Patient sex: M
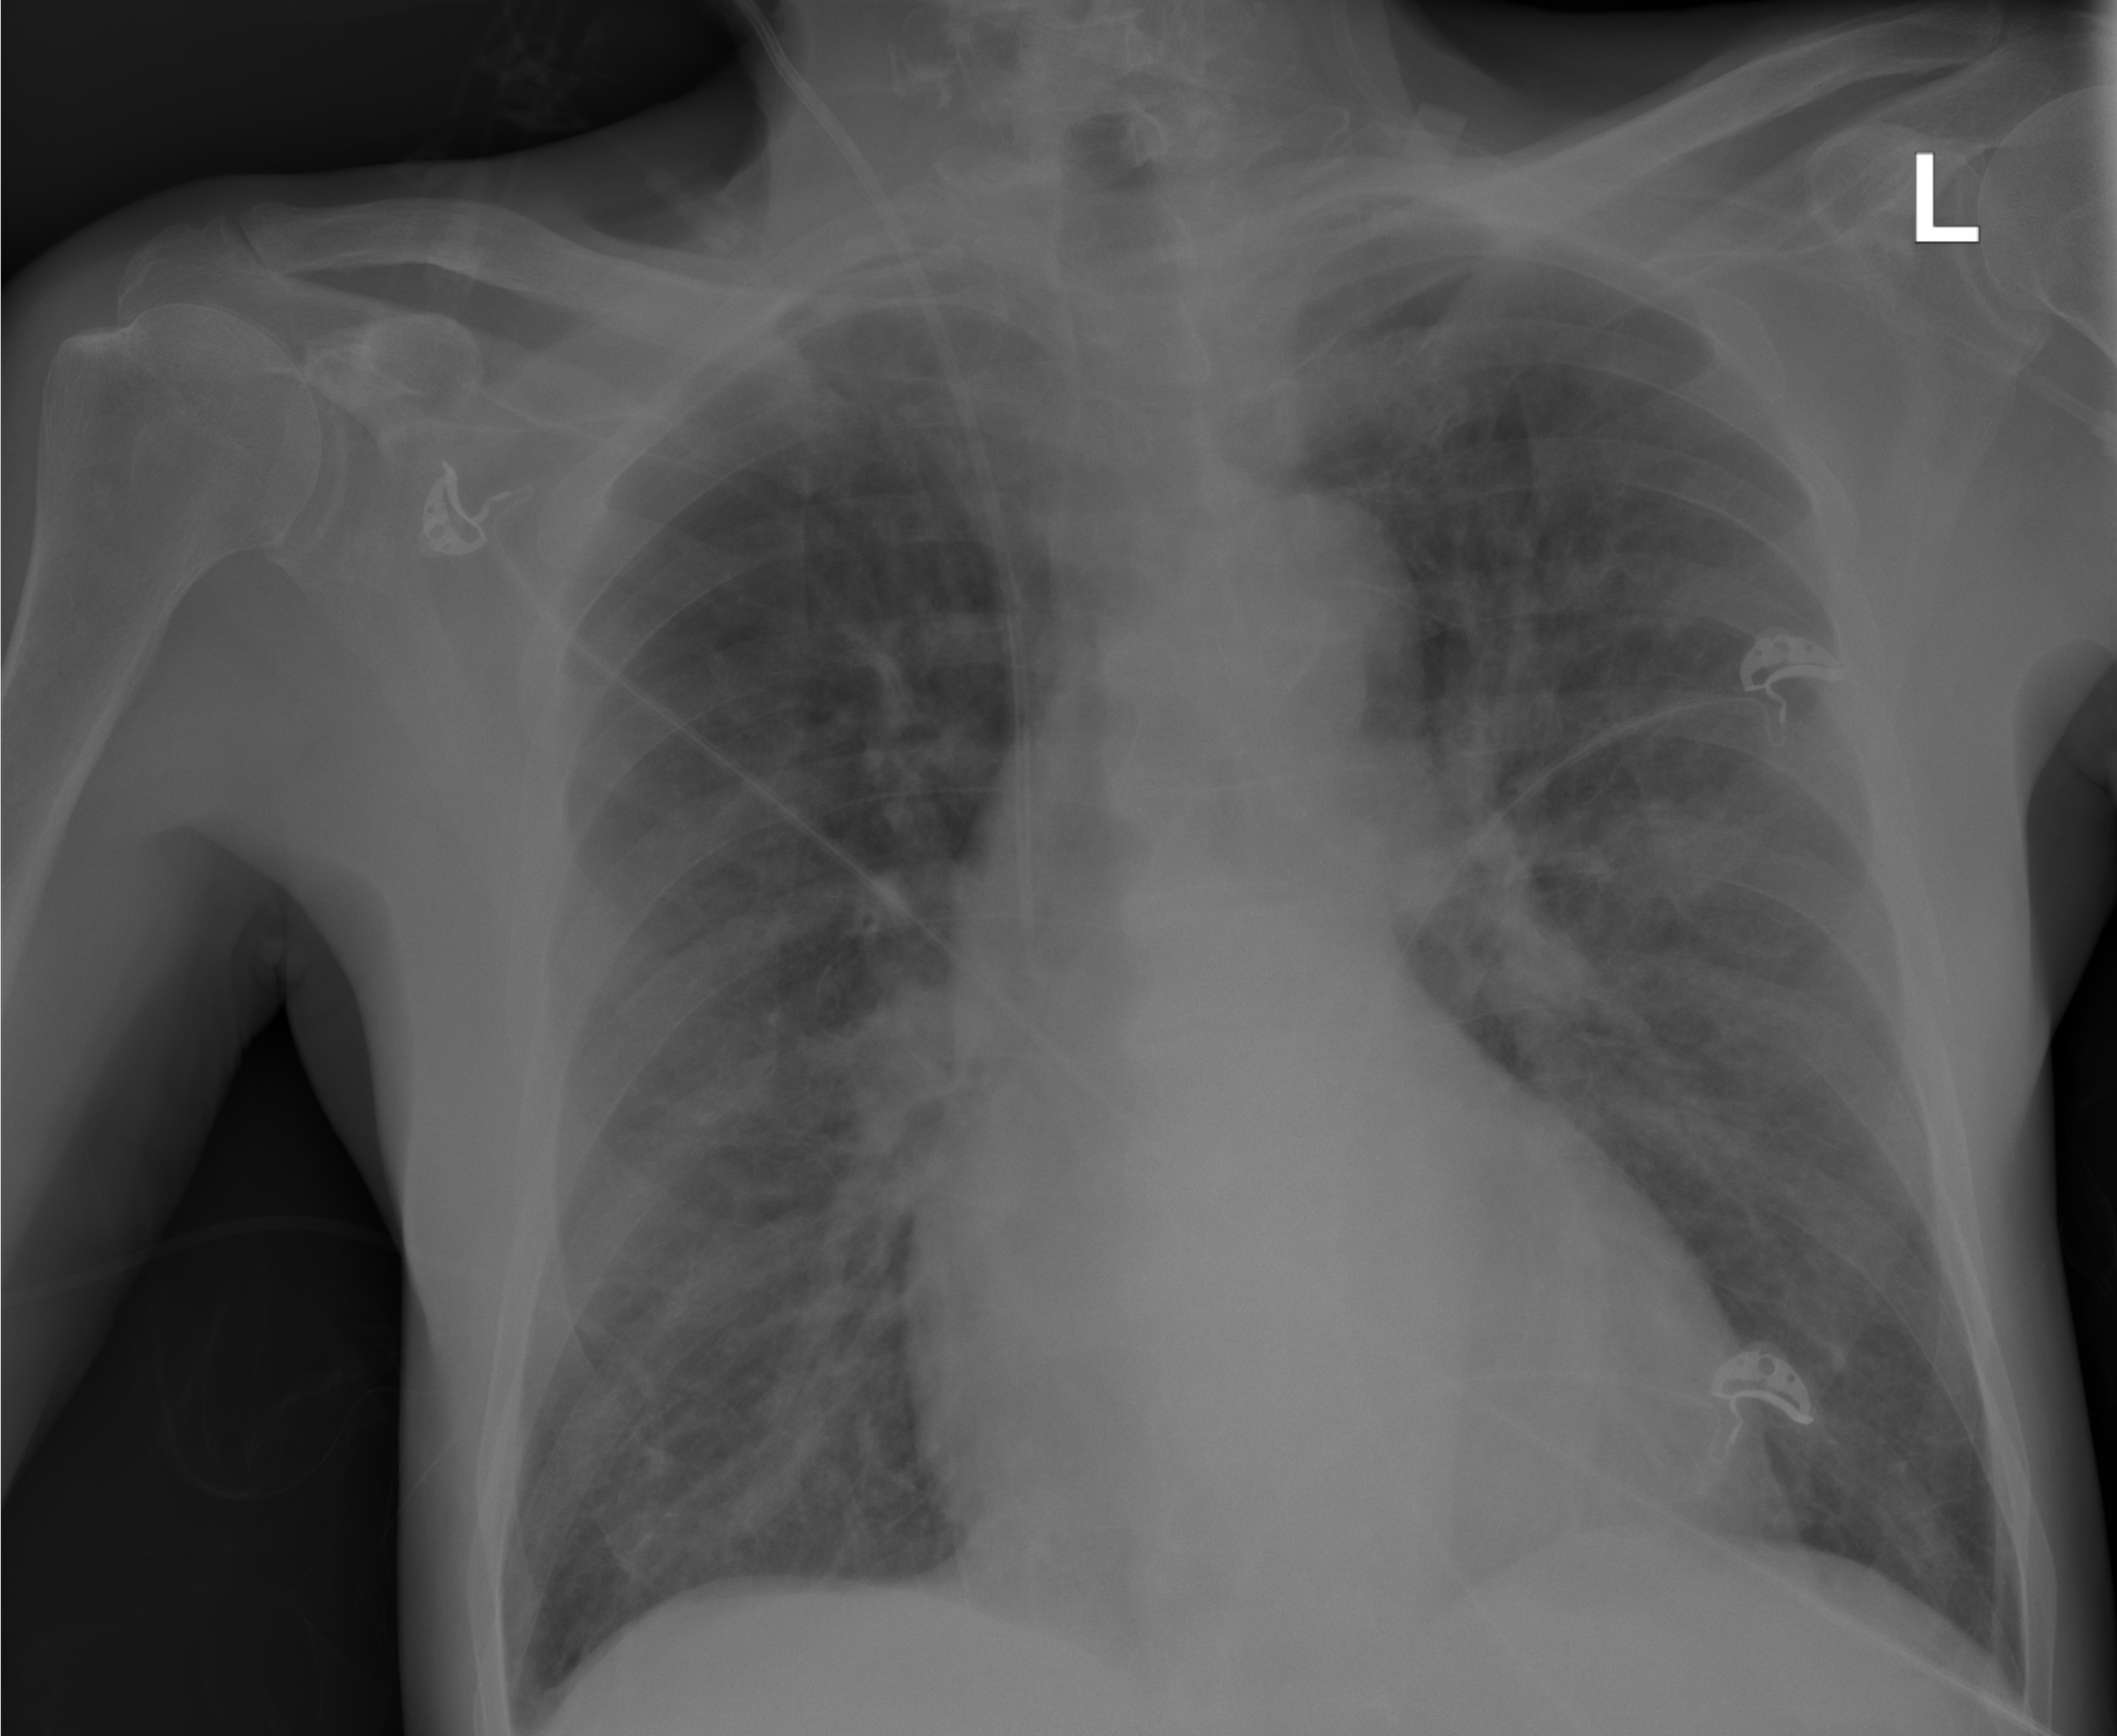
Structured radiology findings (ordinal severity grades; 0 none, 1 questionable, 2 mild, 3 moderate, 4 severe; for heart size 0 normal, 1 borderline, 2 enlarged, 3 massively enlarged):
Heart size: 1
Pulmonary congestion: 0
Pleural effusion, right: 1
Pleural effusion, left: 0
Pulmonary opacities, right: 1
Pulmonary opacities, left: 2
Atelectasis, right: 2
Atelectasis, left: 0